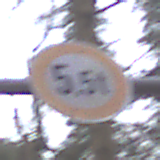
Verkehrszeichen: TatsaechlicheMasse
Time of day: MorningAfternoon
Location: Outdoor (Nature)
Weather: Overcast
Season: Autumn
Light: Natural